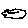
Label: cloud